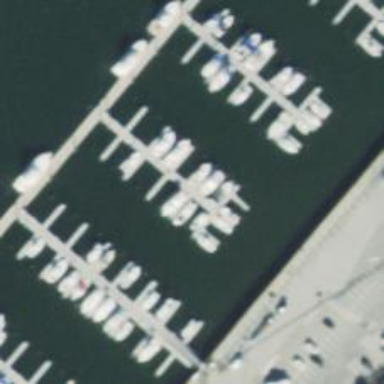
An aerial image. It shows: Pier with mooring facilities.